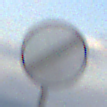
Verkehrszeichen: EndeSaemtlicherBegrenzungen
Umgebung: Outdoor, Nature
Tageszeit: SunriseSunset
Wetter: PartlyCloudy
Licht: Natural
Jahreszeit: NotSpecified
Kontrast: LowContrast